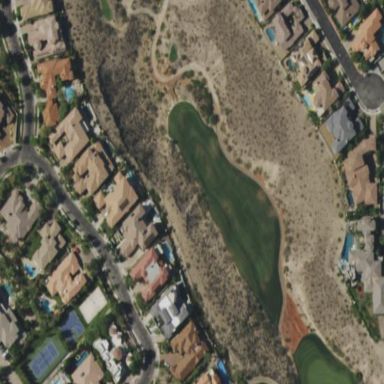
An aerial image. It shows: Rough area on grassy golf course.